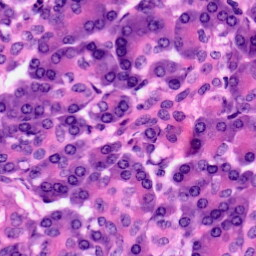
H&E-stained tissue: Pancreatic